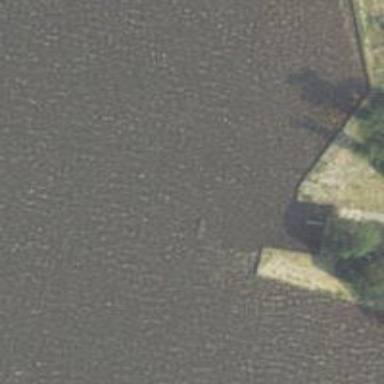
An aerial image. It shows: Breakwater structure.